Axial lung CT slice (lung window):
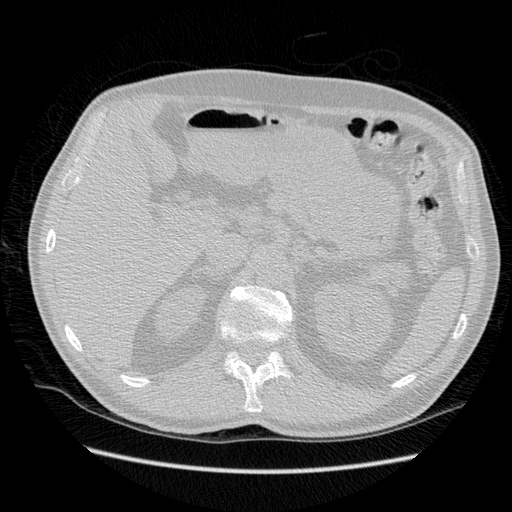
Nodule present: no